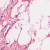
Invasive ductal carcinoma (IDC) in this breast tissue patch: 0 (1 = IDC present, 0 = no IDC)